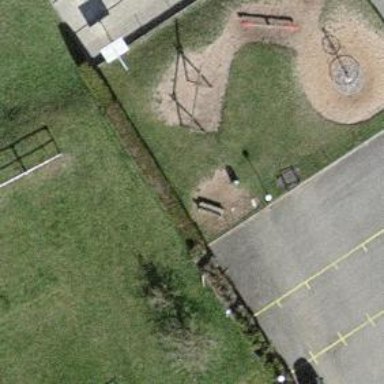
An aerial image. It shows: Picnic table located in leisure land area.